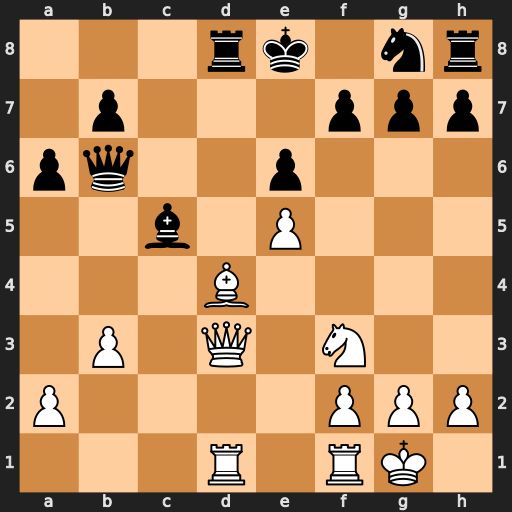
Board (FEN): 3rk1nr/1p3ppp/pq2p3/2b1P3/3B4/1P1Q1N2/P4PPP/3R1RK1
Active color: w
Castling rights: k
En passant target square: -
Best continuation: Bxc5 Rxd3 Bxb6 Rxd1 Rxd1